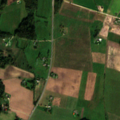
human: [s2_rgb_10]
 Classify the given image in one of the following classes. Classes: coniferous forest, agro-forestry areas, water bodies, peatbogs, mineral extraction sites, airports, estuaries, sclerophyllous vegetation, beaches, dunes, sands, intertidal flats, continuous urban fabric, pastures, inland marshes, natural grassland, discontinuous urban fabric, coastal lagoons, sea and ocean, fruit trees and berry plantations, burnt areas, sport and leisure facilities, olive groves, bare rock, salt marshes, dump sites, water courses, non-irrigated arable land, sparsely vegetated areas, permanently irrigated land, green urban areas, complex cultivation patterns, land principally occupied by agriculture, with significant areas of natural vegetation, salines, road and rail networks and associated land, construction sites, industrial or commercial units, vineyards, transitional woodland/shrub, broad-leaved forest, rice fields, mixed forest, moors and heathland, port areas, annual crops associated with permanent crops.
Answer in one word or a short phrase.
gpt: non-irrigated arable land, pastures, complex cultivation patterns, mixed forest